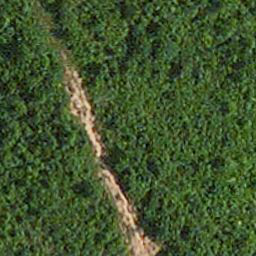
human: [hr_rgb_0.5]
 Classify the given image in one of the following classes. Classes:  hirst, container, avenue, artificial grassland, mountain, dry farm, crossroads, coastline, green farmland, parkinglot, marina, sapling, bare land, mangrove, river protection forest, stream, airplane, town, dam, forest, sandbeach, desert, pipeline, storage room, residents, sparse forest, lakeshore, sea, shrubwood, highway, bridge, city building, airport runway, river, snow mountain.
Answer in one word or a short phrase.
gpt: avenue